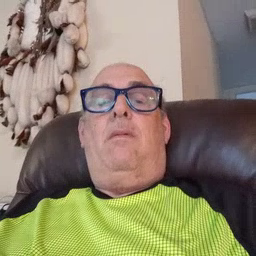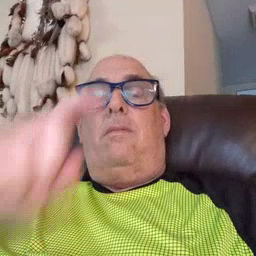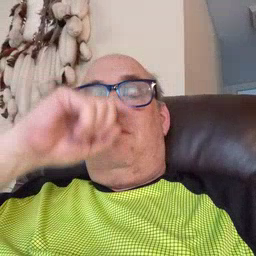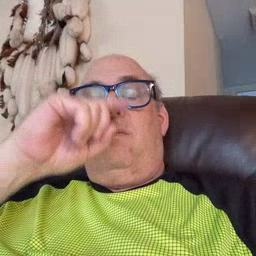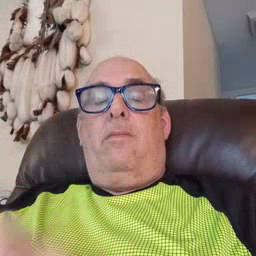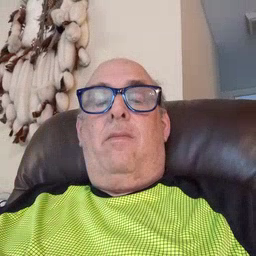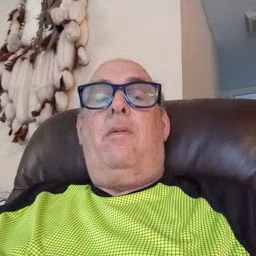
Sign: doll